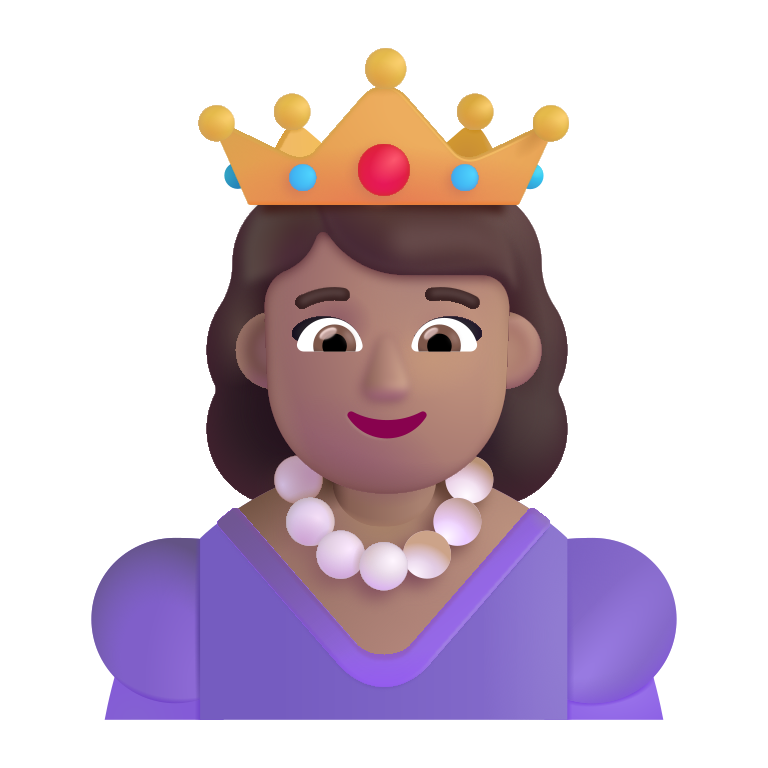
princess color